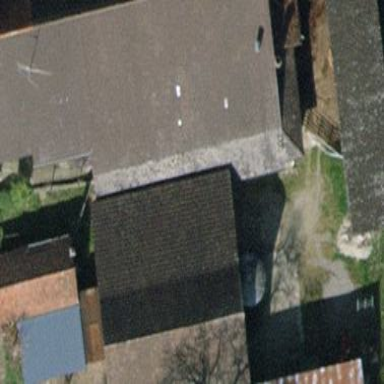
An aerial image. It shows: View of roof of building.